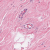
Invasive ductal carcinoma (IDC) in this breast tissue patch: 0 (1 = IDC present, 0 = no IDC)